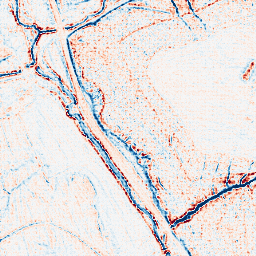
Category: edge_preserving
Decomposition family: anisotropic_diffusion
Decomposition parameters: iterations: 5
kappa: 30
gamma: 0.2
Upsampling method: sinc_hamming
Upsampling parameters: scale: 4
kernel_size: 4
Upsampling scale: 4